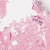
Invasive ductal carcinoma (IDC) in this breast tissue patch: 0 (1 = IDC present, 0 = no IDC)